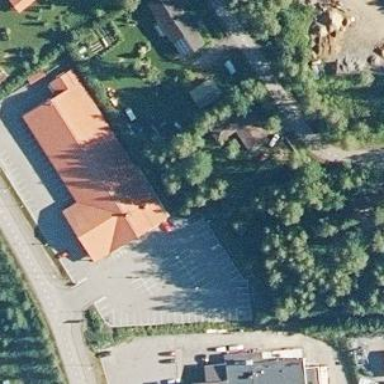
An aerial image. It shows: Retail supermarket building.